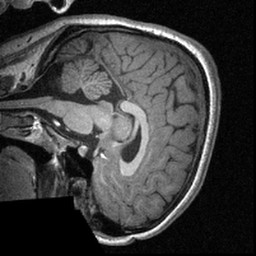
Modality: T1w
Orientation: sagittal
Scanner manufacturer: siemens
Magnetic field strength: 3 T
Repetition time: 1.57 s
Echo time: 0.00304 s